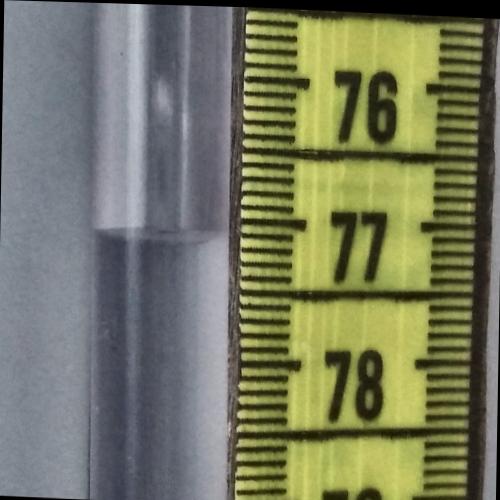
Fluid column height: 77.1 cm